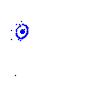
Particle: pion